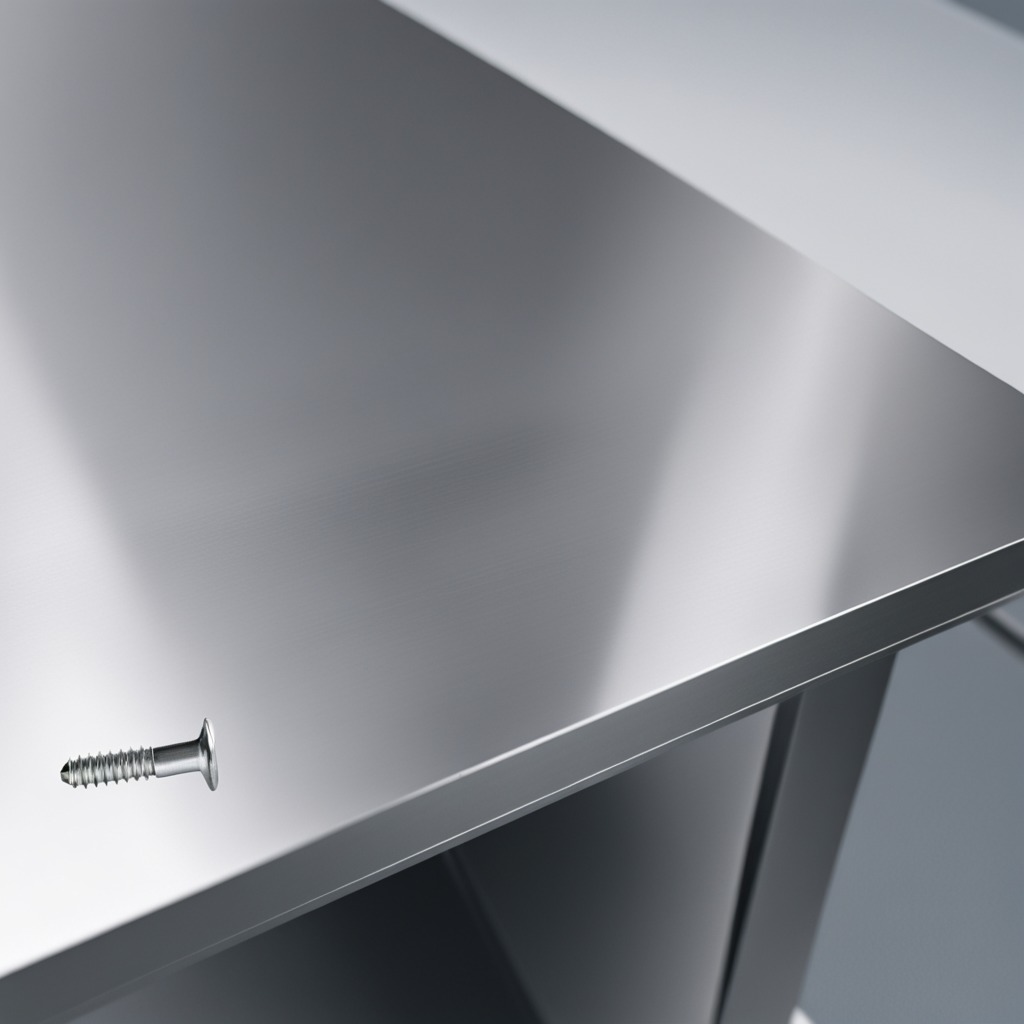
A metal screw is lying on the stainless steel table in a high-end prototyping lab.